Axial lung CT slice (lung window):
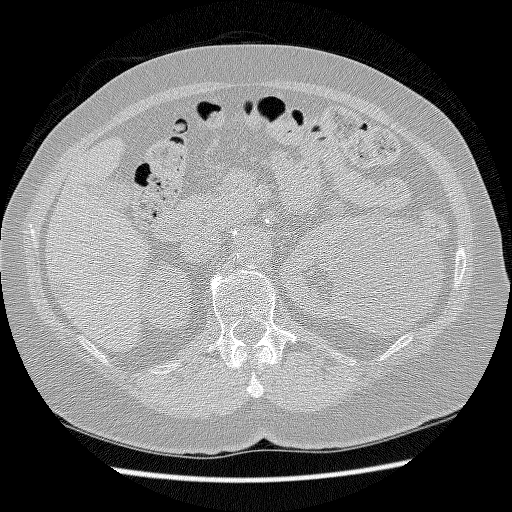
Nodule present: no